Interaction volume radius: 5 \u00c5
Interaction volume height: 15 \u00c5
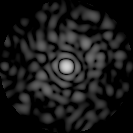
Disorder parameter: 0.7949